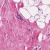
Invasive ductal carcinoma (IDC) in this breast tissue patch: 0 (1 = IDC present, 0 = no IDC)